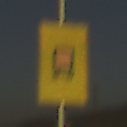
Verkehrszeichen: KennzeichnungspflichtigeFahrzeugeGefaehrlicheGueterOhnePfeilsymbol
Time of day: SunriseSunset
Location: Outdoor (RoadRail)
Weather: Clear
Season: NotSpecified
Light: Natural